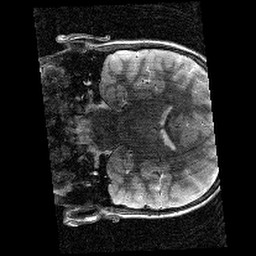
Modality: T2w
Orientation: coronal
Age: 10
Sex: male
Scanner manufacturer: siemens
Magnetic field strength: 3 T
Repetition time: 9.23 s
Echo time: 0.067 s